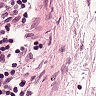
Metastatic tissue present: no